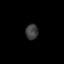
Tissue: prostate
Cell type: Fibroblasts
Senescence score: 0.8402
Nuclear area (px): 189
Mean DAPI intensity: 60.73